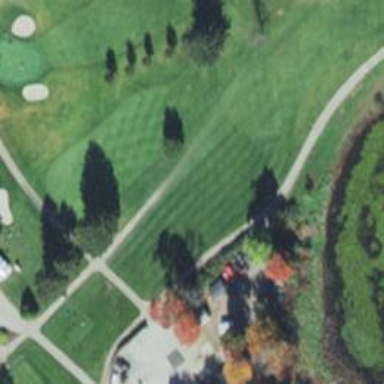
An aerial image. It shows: Well-maintained path used for golfing.